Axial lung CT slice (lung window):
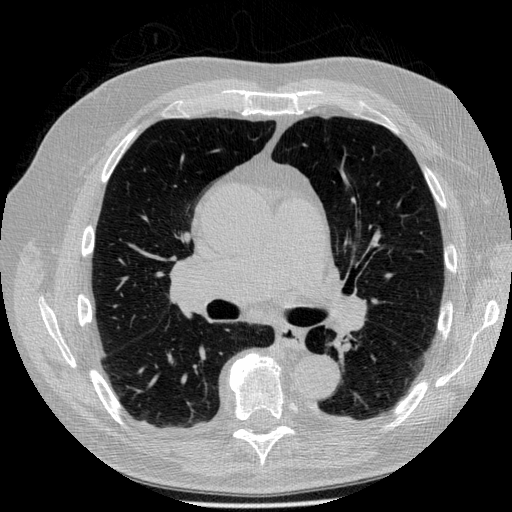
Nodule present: no